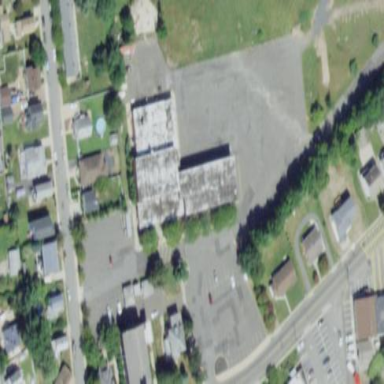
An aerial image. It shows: School building.